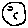
Label: moon